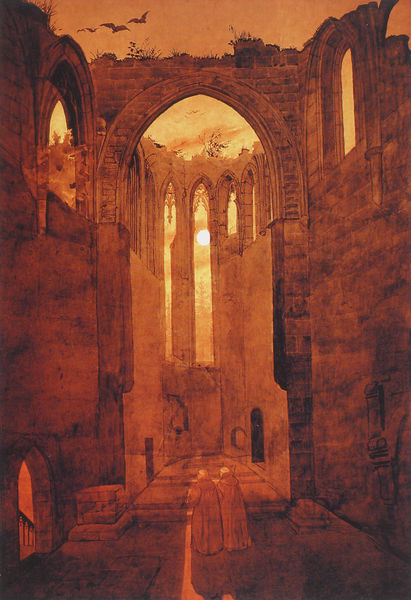
Titel: Ruine Oybin bei Mondschein (Transparentbild)
Künstler: Ernst Ferdinand Oehme
Institution: Halle, Staatliche Galerie Moritzburg
Schlagwörter: gemälde, himmel, menschen, abend, fenster, orange, gras, gräser, vögel, kirche, sonne, kutte, gotik, leer, abendsonne, sonnenuntergang, romantik, treppe, geländer, stufen, mondlicht, mond, ruine, kloster, kathedrale, kirchenschiff, bewachsen, spitzbogen, spitzbögen, apsis, romanik, chor, mönch, mönche, kraut, tonsur, einsiedelei, fledermäuse, 19. jahrhundert, gotische fenster